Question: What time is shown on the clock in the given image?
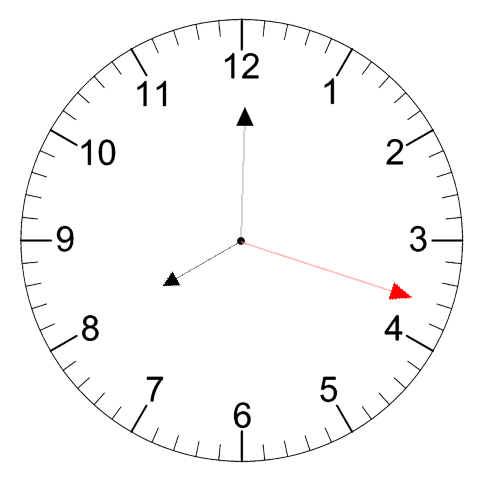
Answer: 08:00:18